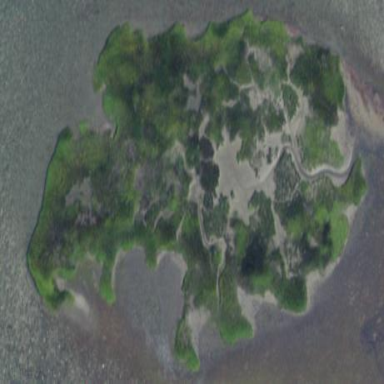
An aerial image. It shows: Islet along the natural coastline.